Question: In an expert, I'd like to re-use the dialog that Delphi displays to edit a project's library path and for similar purposes:

I found a <URL> to TOrderedListEditDlg?
PS: I'm aware that it's probably trivial to recreate the whole dialog but I like consistency and the DRY principle.
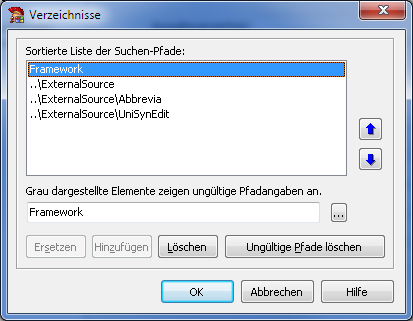
Answer: You're right, I couldn't find an official way, that's the only reason I used this hack.
BTW, check out the 'INTAEnvironmentOptionsServices' and 'INTAAddInOptions' interfaces mentioned <URL>. You can incorporate your configuration in Delphi's Environment Options treeview. But 'TOrderedListDlg' still doesn't seem to be exposed officially.